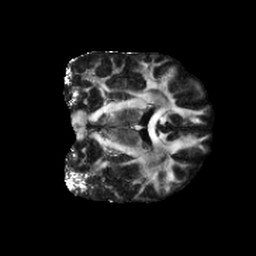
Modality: FA
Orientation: coronal
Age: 25
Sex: female
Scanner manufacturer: siemens
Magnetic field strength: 6.98 T
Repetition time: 7.776 s
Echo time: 0.076 s